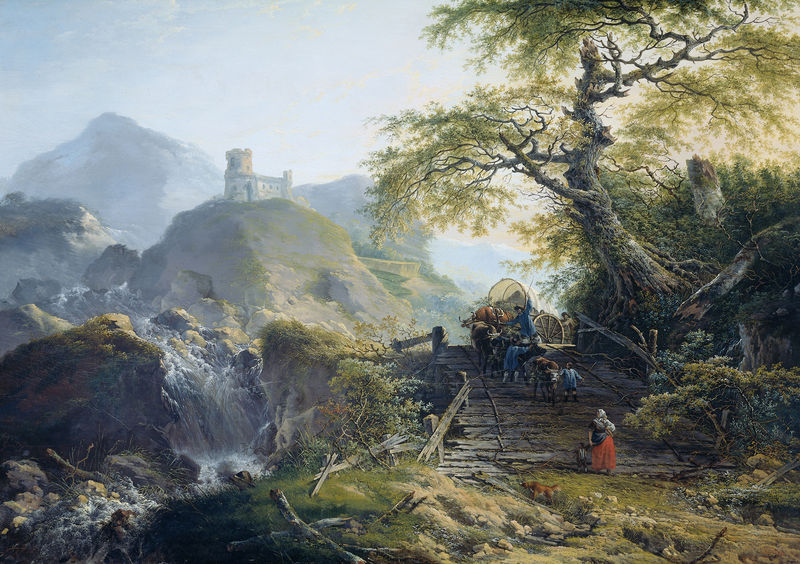
Titel: Berglandschap bij Düsseldorf
Künstler: Gerard van Nijmegen
Standort: Amsterdam
Institution: Rijksmuseum
Schlagwörter: baum, berg, blau, felsen, gemälde, himmel, wasser, fluss, landschaft, menschen, frau, hintergrund, holz, kleid, licht, ölbild, gras, hund, tiere, weg, leute, bild, öl, hügel, natur, brücke, kind, wasserfall, berge, fels, gebirge, zug, dunst, kutsche, wagen, romantik, treppe, wild, weib, weiber, kopftuch, deutsch, frühling, bauer, ruine, burg, festung, baun, fuchs, eiche, planwagen, ochse, fuhrwerk, brug, hintergrun, waserfall, treooe, oche